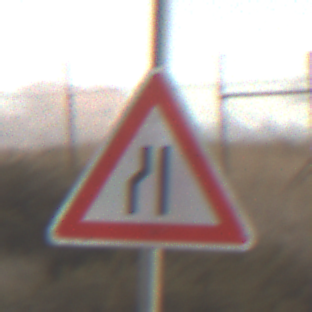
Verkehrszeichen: EinseitigVerengteFahrbahnLinks
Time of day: SunriseSunset
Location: Outdoor (RoadRail)
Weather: PartlyCloudy
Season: NotSpecified
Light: Natural